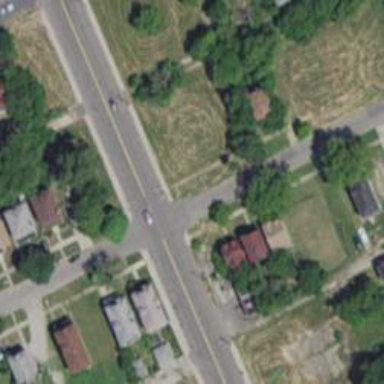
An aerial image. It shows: Residential road with separate sidewalk.